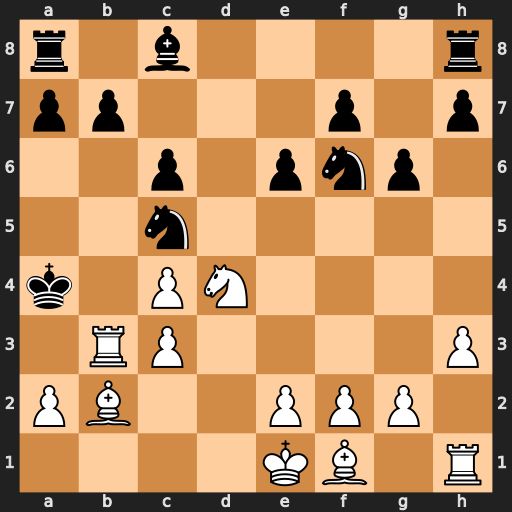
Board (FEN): r1b4r/pp3p1p/2p1pnp1/2n5/k1PN4/1RP4P/PB2PPP1/4KB1R
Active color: w
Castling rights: K
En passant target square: -
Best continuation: Ra3#